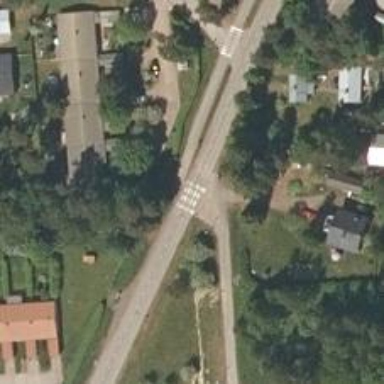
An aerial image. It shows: Uncontrolled road crossing.